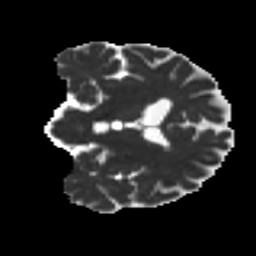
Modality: MD
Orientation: coronal
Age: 71
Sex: male
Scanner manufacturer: ge
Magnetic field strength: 3 T
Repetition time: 7.8 s
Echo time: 0.0606 s